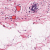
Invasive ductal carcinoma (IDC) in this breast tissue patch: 0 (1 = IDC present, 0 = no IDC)